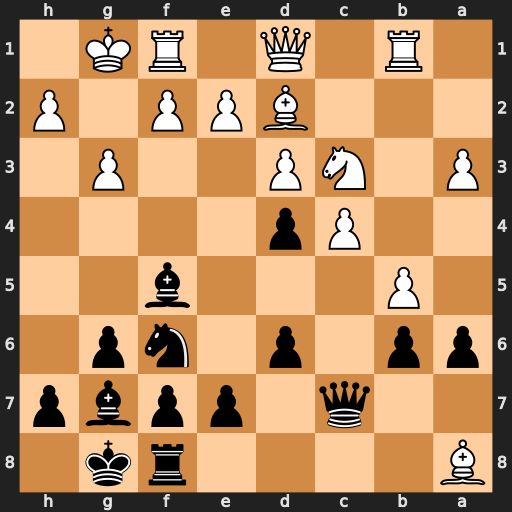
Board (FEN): B4rk1/2q1ppbp/pp1p1np1/1P3b2/2Pp4/P1NP2P1/3BPP1P/1R1Q1RK1
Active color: b
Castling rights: -
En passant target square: -
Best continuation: dxc3 Bg2 cxd2